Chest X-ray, AP view. Patient: 59 years old, sex F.
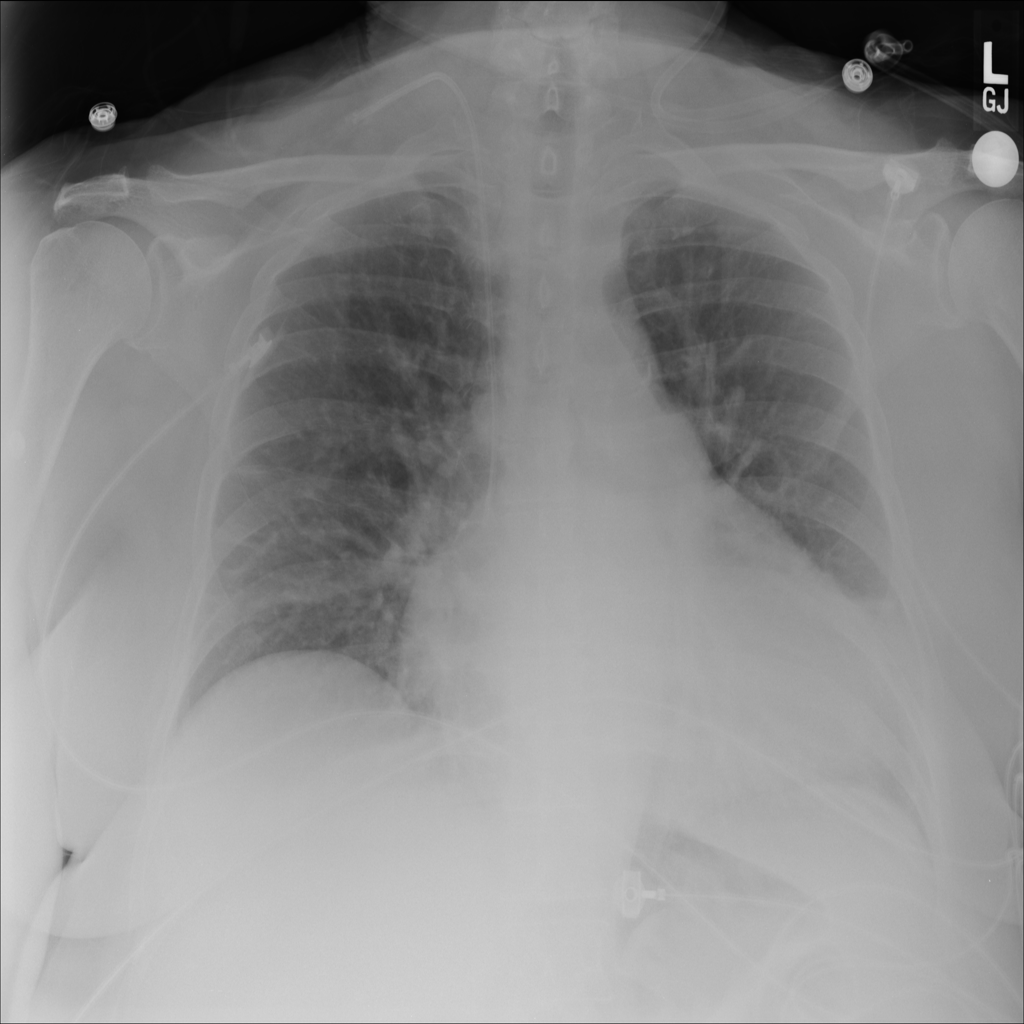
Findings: Effusion